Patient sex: M
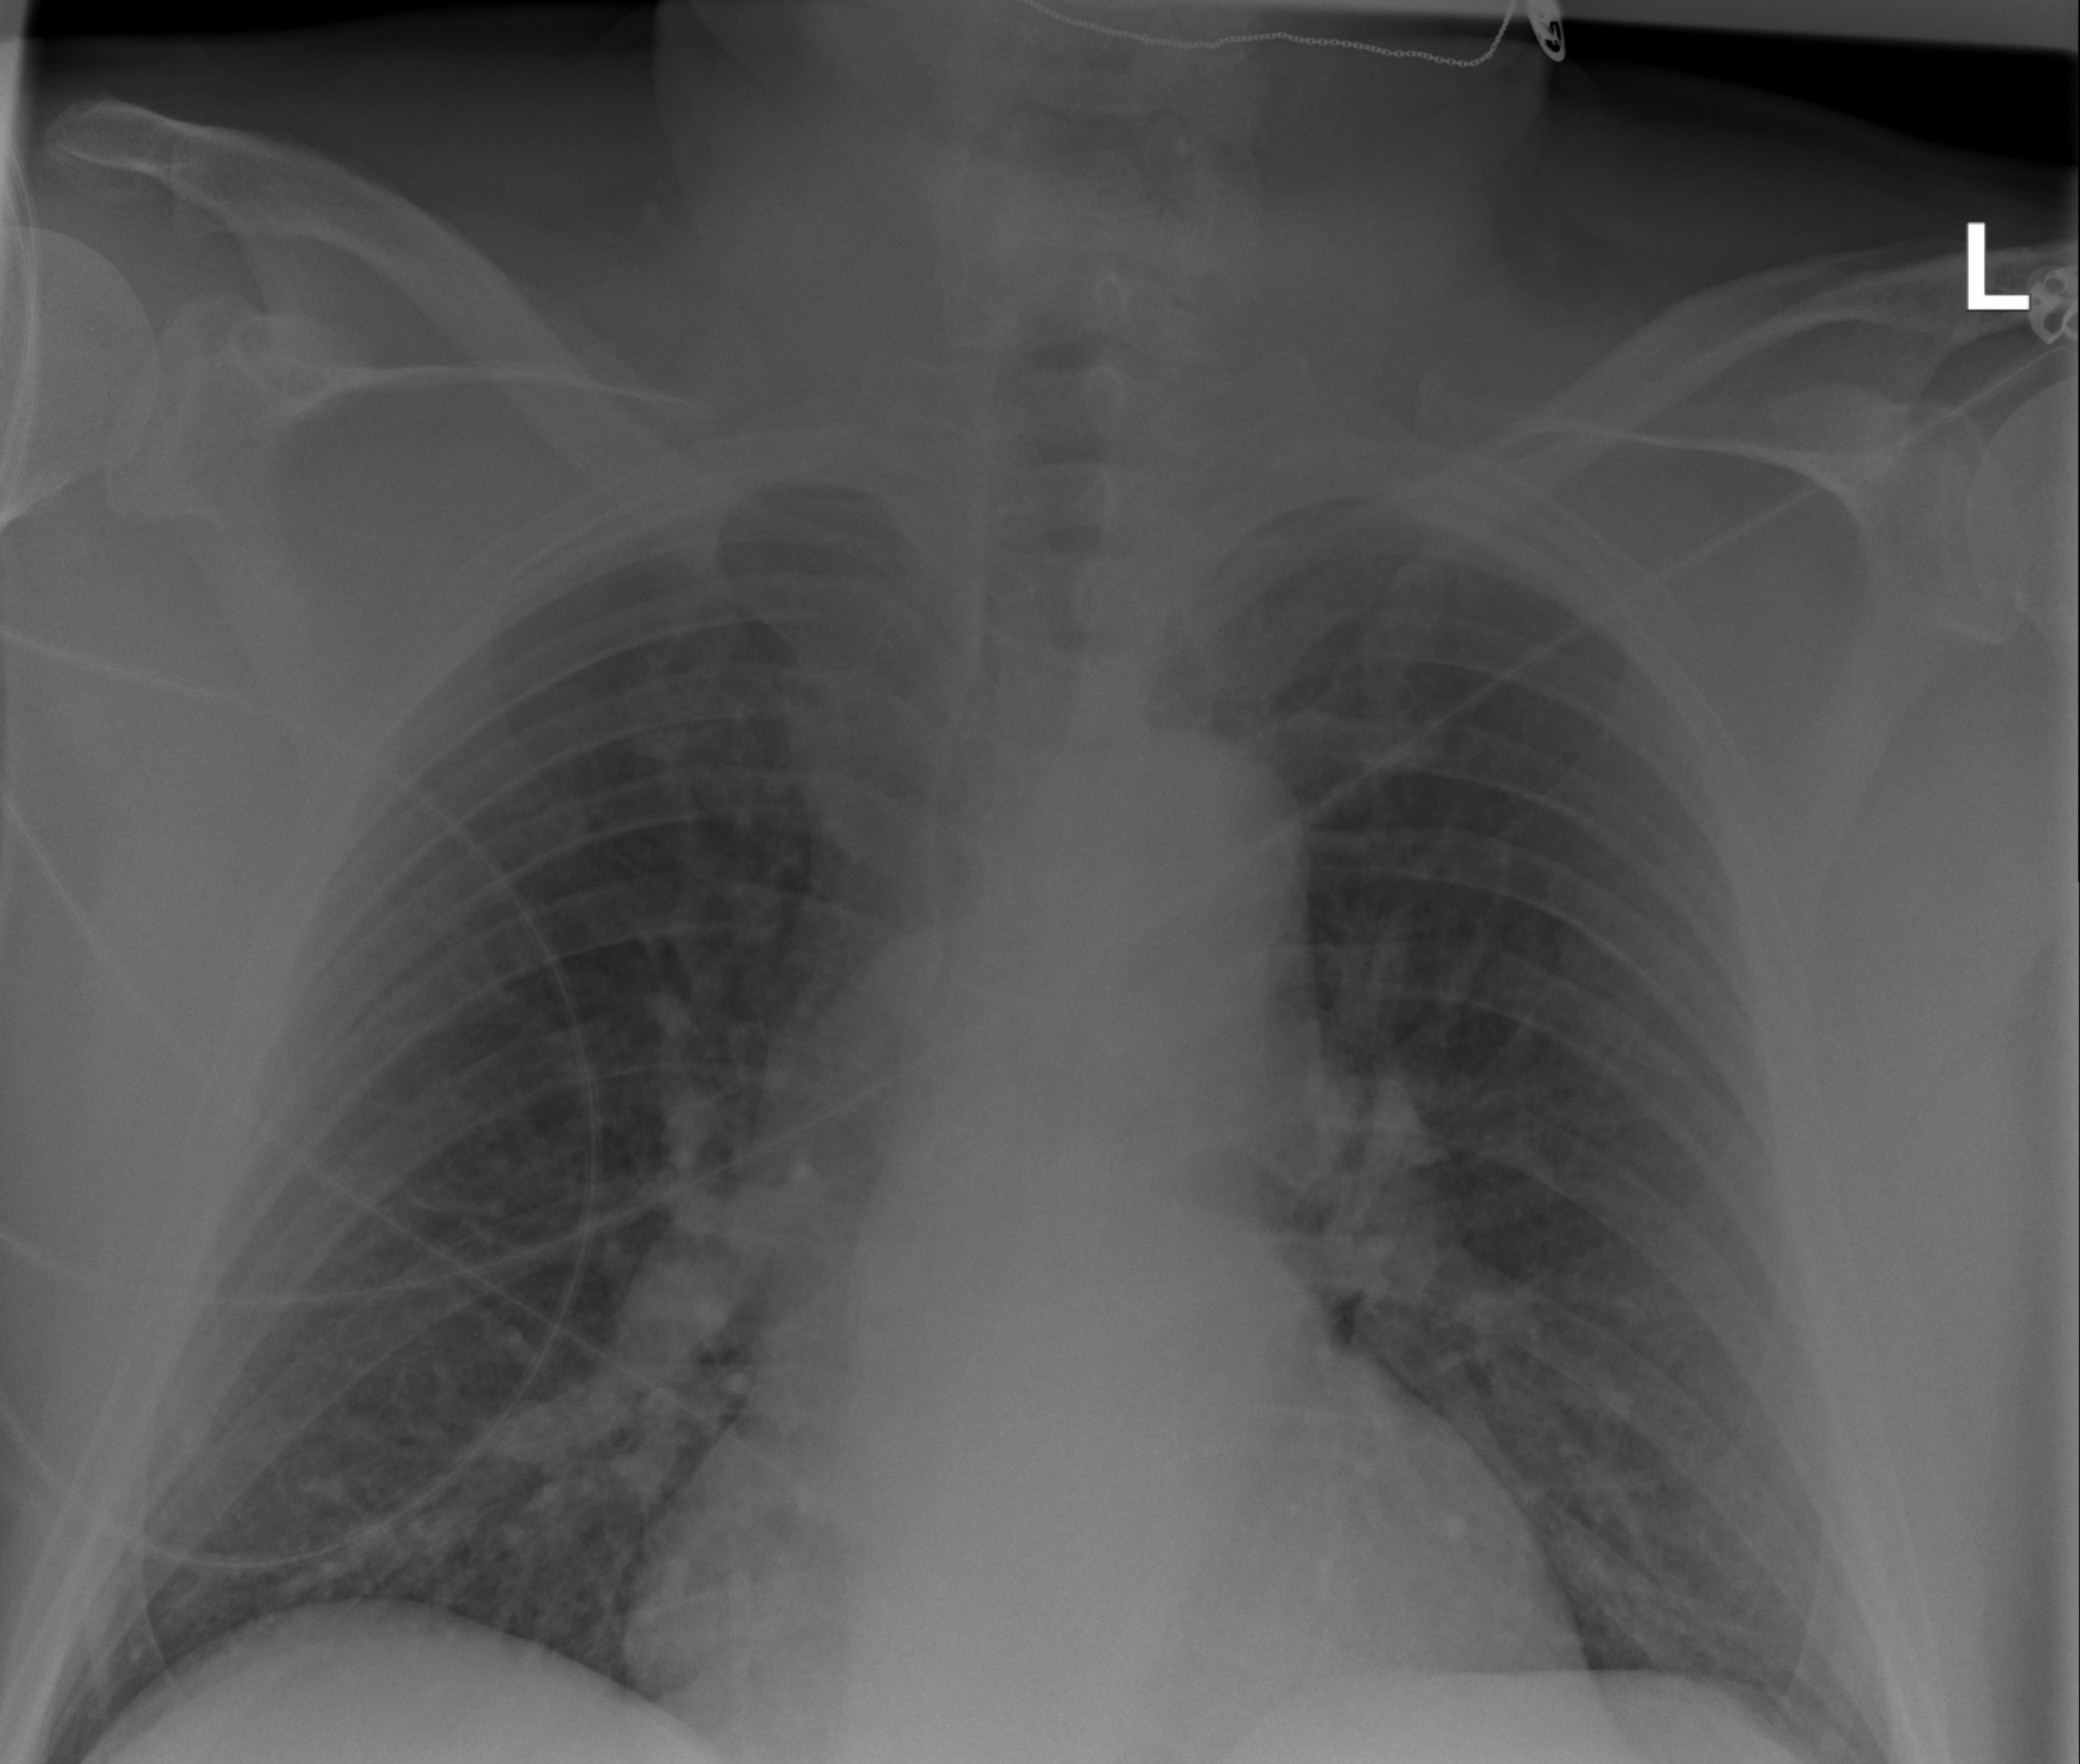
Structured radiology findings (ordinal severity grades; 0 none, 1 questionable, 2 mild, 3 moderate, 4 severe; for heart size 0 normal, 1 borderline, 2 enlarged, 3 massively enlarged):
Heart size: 1
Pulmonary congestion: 2
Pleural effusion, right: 0
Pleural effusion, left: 0
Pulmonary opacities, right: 0
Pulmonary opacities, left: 0
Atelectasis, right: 0
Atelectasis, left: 0